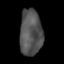
Tissue: lung
Cell type: Epithelial cells
Senescence score: 0.1412
Nuclear area (px): 1014
Mean DAPI intensity: 83.344